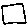
Label: square